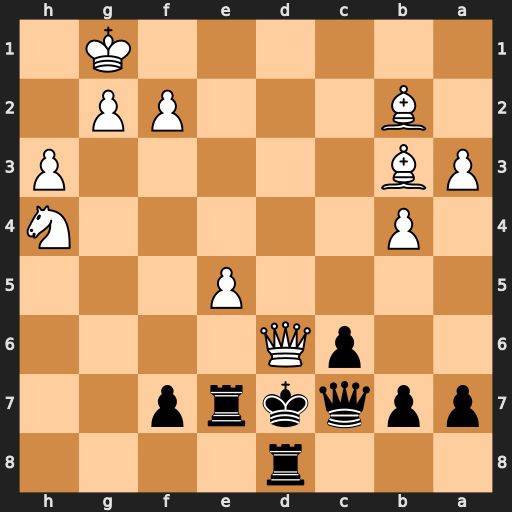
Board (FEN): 3r4/ppqkrp2/2pQ4/4P3/1P5N/PB5P/1B3PP1/6K1
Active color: b
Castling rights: -
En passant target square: -
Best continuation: Qxd6 exd6 Re1+ Kh2 Rb1